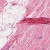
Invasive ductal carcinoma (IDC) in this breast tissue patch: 0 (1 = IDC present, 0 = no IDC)